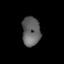
Tissue: lung
Cell type: Others
Senescence score: 0.2176
Nuclear area (px): 523
Mean DAPI intensity: 98.816